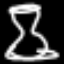
Label: hourglass